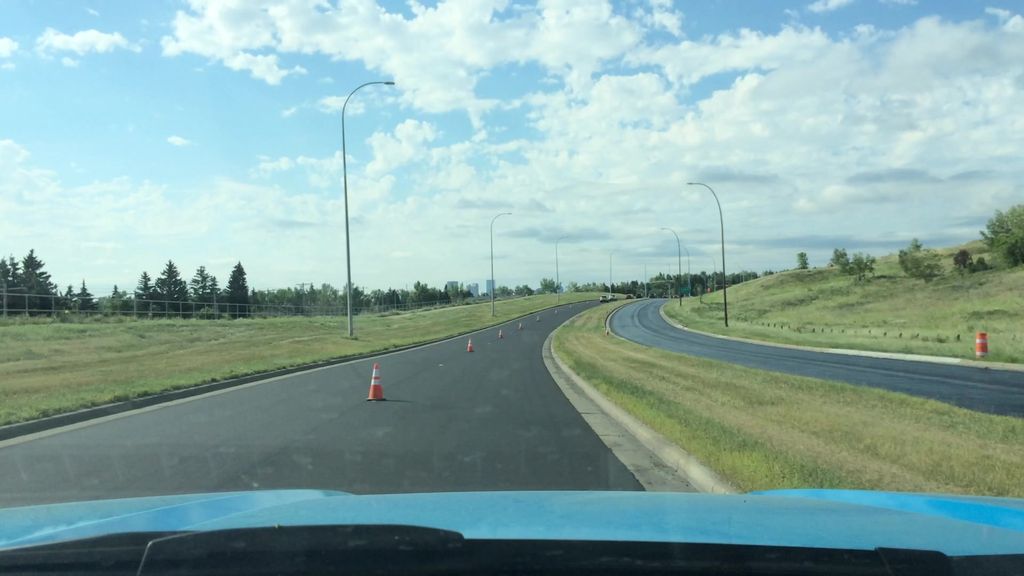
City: calgary